Field crop: maize
Growth stage: 2
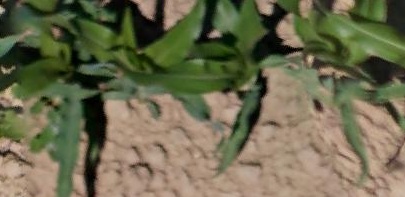
Species: maize